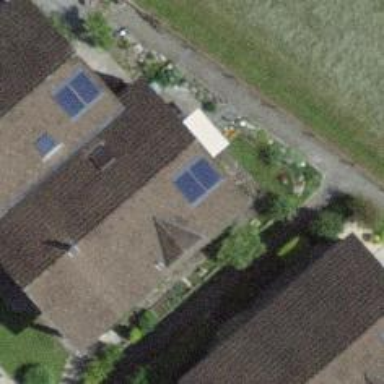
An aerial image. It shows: Solar power generator.